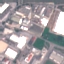
Land use / land cover class: Industrial